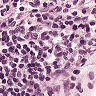
Metastatic tissue present: no